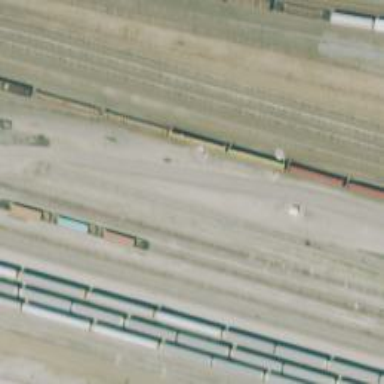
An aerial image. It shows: Junction on the railway.